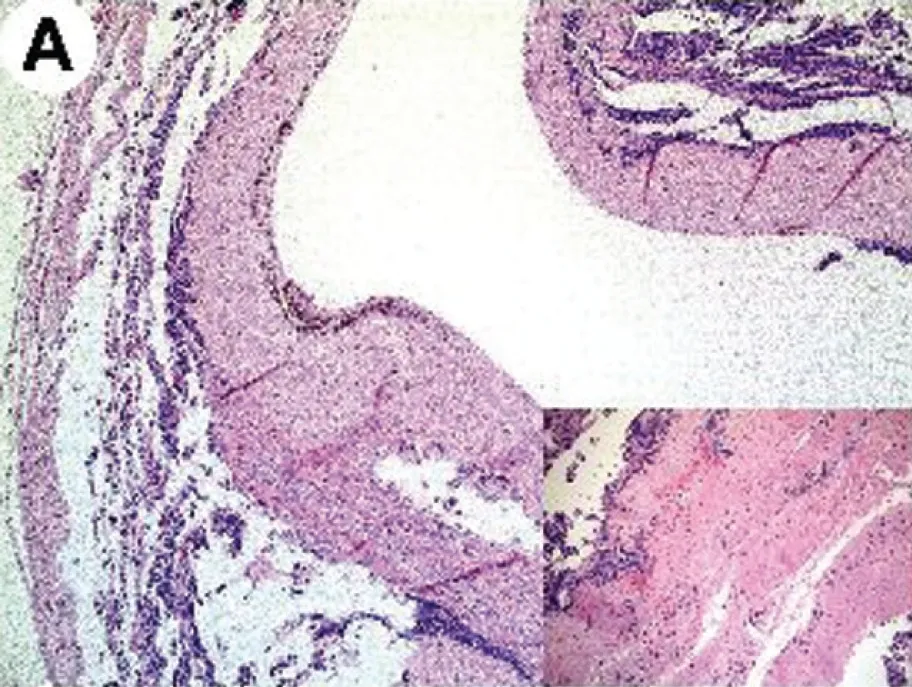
Case 1. Microscopy of the resected tumour in patient 1. Well-differentiated neuroendocrine tumour arising within a tailgut cyst exhibiting a thick, fibrous wall. Containing residual,. Disarrayed smooth muscle fibres. Inset).
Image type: pathology (h&e)